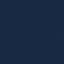
Land use / land cover class: SeaLake